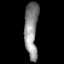
Tissue: skin
Cell type: T cells
Senescence score: 0.7207
Nuclear area (px): 743
Mean DAPI intensity: 138.419